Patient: sex M, age 46
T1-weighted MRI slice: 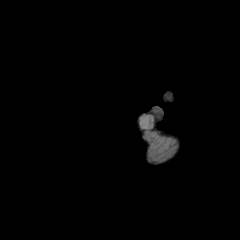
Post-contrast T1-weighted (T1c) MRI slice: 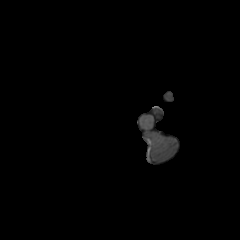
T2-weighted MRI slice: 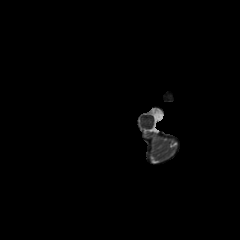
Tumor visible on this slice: no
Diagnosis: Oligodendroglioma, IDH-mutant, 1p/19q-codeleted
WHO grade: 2